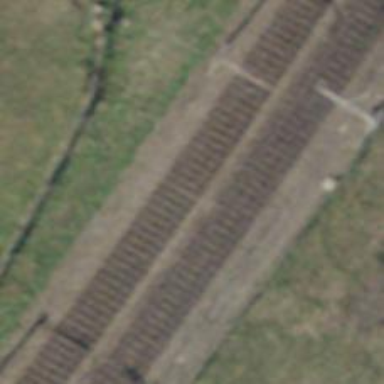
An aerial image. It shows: Single railway track with electrified contact line.